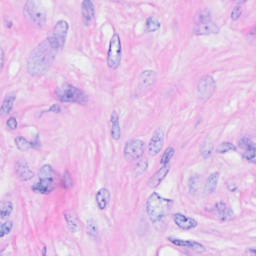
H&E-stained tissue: Breast